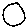
Label: circle